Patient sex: M
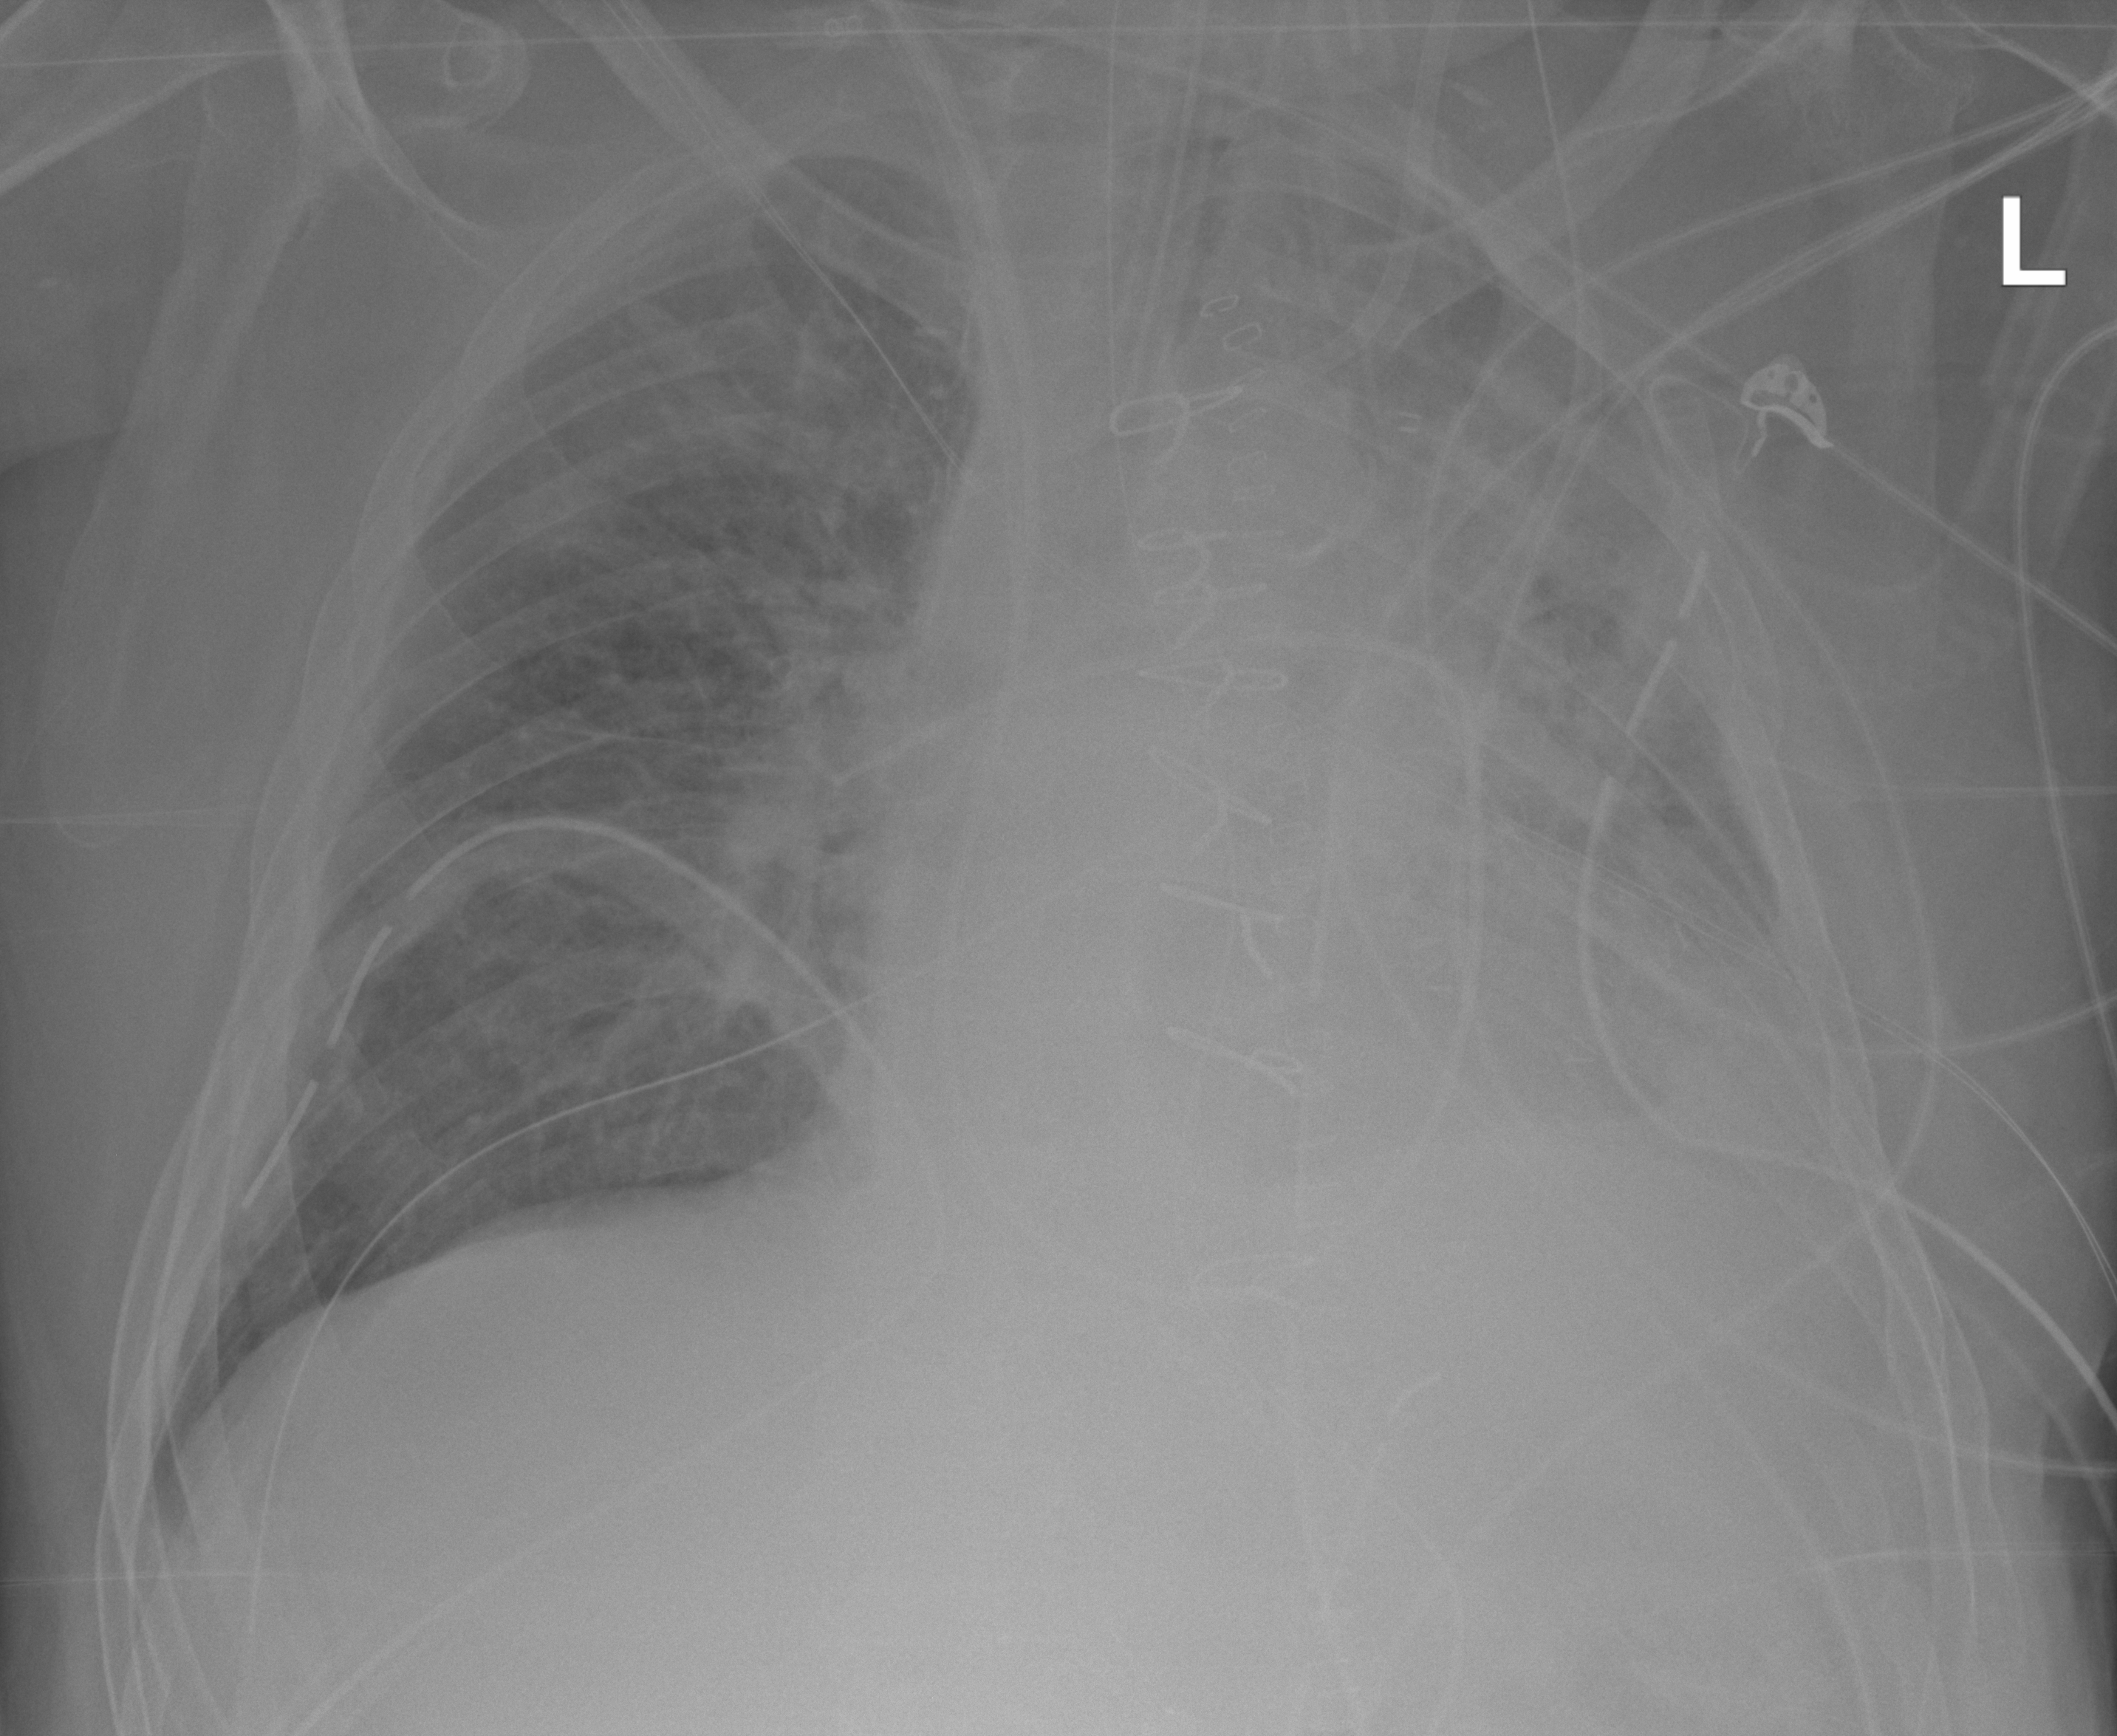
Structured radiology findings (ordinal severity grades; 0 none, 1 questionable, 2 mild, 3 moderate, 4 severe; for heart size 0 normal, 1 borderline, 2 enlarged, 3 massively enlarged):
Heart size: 2
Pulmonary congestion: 2
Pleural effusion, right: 0
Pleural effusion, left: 2
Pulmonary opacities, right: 0
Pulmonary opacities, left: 3
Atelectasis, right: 2
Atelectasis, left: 2